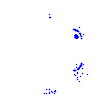
Particle: pion